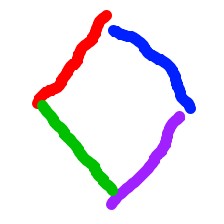
Shape: rhombus